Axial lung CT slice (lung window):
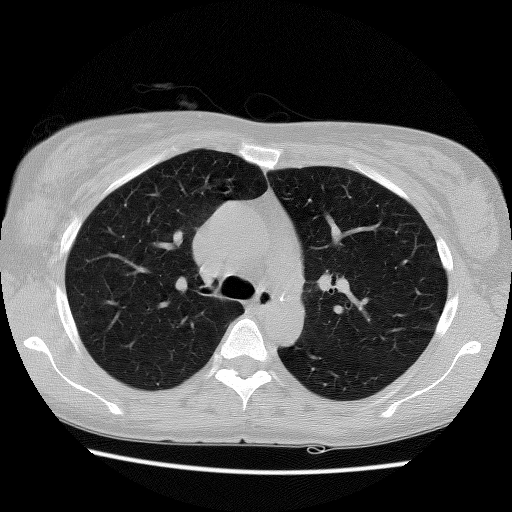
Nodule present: no